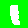
Digit: 1